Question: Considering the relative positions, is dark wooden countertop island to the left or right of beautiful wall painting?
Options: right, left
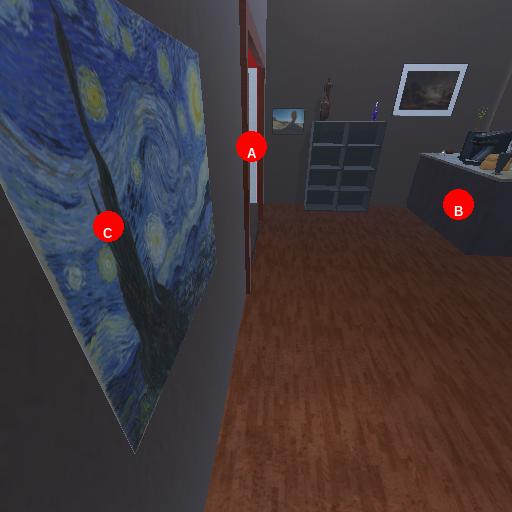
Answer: right